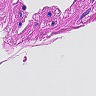
Metastatic tissue present: no